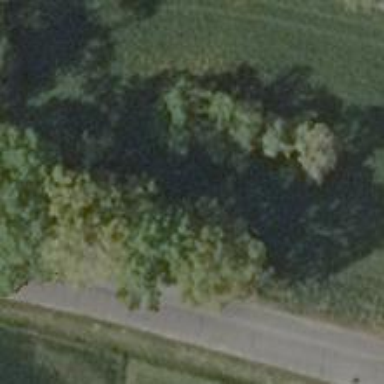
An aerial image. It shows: Single tag "natural: tree."